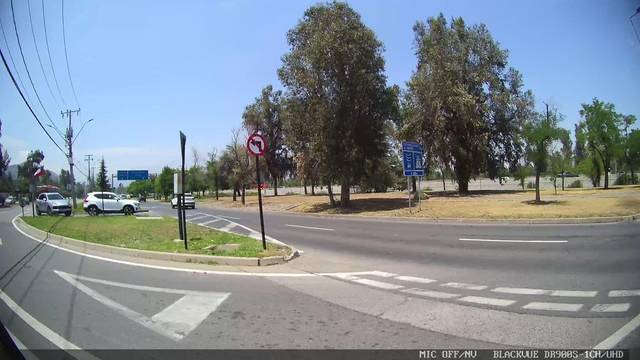
Region: Chile
Coordinates: -33.376, -70.563